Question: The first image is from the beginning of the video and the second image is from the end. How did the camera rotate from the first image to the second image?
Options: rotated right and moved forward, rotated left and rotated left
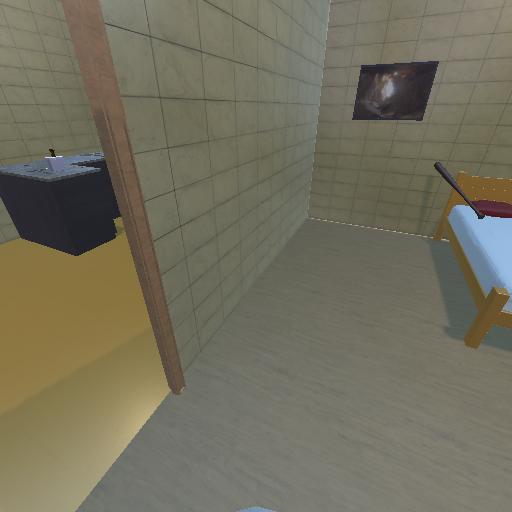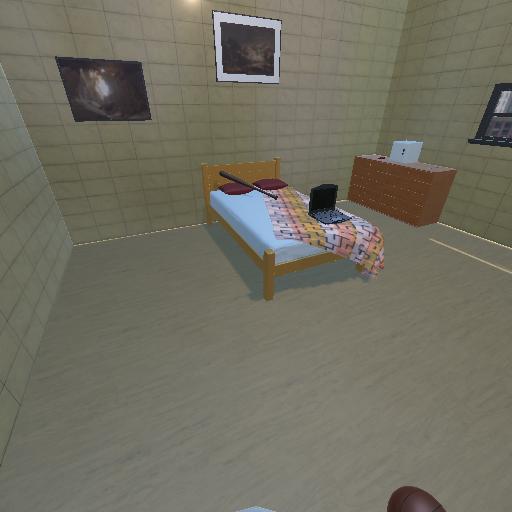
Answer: rotated right and moved forward